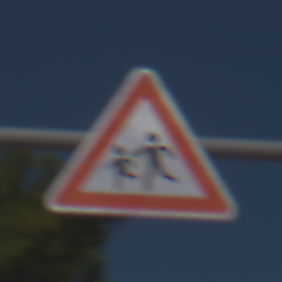
Verkehrszeichen: KinderRechts
Umgebung: Outdoor, Nature
Tageszeit: MorningAfternoon
Wetter: Clear
Licht: Natural
Jahreszeit: Summer
Kontrast: HighContrast